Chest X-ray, PA view. Patient: 60 years old, sex M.
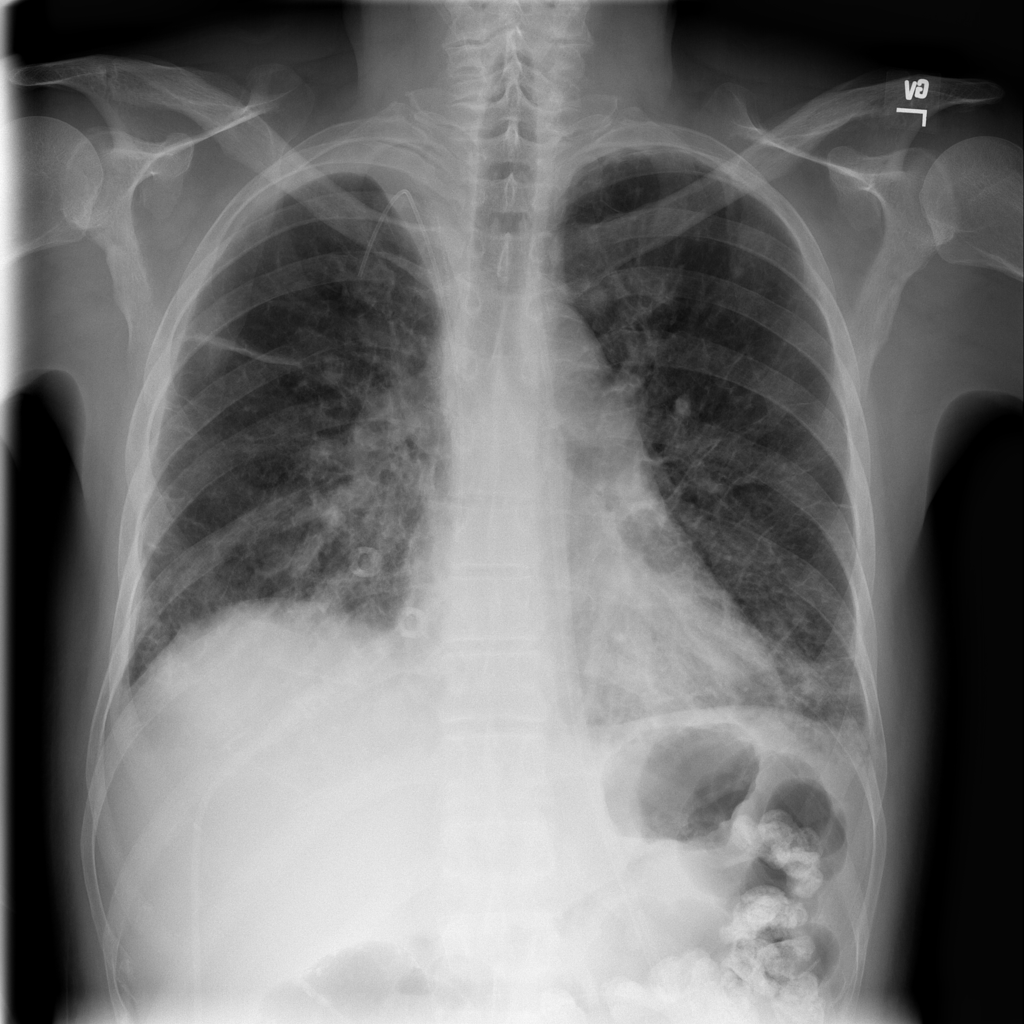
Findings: Edema, Effusion